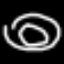
Label: donut